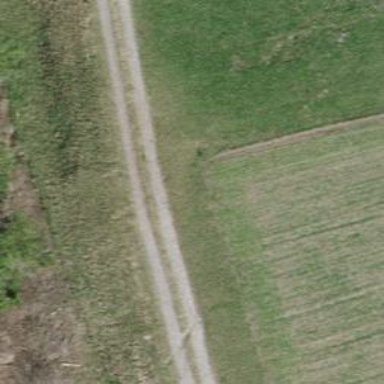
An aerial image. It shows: Compacted grade3 track.